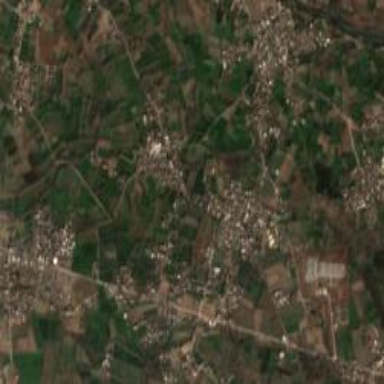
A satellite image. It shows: Village.